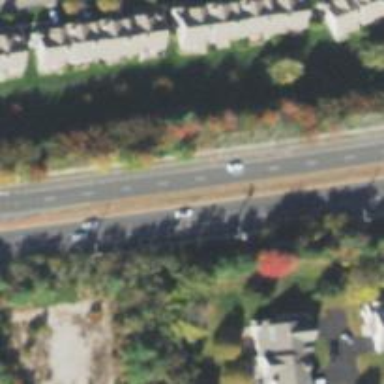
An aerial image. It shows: Primary highway with asphalt surface and separate sidewalk.